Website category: jobs
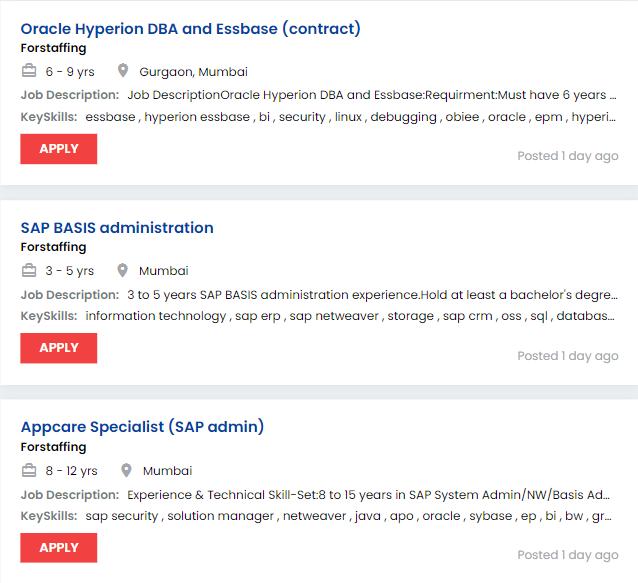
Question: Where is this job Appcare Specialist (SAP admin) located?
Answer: Mumbai

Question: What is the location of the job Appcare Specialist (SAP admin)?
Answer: Mumbai

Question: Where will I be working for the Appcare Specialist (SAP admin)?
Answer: Mumbai

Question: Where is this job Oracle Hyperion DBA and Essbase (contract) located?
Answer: Gurgaon, Mumbai

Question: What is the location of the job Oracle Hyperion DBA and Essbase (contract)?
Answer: Gurgaon, Mumbai

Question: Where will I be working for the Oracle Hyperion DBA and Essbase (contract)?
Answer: Gurgaon, Mumbai

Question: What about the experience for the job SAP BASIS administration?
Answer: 3 - 5 yrs

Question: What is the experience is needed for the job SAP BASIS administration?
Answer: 3 - 5 yrs

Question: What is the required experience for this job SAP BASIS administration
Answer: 3 - 5 yrs

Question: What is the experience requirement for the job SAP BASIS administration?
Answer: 3 - 5 yrs

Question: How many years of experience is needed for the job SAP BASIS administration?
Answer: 3 - 5 yrs

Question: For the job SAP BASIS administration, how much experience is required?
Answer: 3 - 5 yrs

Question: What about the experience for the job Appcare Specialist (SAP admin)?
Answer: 8 - 12 yrs

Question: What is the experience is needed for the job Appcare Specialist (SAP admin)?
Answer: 8 - 12 yrs

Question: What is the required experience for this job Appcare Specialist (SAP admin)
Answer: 8 - 12 yrs

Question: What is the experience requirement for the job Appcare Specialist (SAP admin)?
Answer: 8 - 12 yrs

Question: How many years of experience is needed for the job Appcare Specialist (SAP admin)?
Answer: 8 - 12 yrs

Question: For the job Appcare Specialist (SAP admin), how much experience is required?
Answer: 8 - 12 yrs

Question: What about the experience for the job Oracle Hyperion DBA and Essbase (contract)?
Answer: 6 - 9 yrs

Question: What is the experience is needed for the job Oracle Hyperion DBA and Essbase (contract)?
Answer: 6 - 9 yrs

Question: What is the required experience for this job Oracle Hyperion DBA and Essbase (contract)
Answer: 6 - 9 yrs

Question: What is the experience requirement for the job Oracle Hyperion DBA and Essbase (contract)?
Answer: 6 - 9 yrs

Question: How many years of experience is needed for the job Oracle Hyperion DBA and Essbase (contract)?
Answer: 6 - 9 yrs

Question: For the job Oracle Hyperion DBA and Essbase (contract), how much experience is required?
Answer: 6 - 9 yrs

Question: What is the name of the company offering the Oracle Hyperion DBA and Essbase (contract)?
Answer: Forstaffing

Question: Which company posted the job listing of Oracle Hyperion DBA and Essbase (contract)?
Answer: Forstaffing

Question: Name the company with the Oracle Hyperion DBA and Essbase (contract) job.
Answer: Forstaffing

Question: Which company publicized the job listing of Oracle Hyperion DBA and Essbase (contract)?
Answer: Forstaffing

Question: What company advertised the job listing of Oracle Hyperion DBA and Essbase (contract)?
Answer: Forstaffing

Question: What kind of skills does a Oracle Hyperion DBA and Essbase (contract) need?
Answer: essbase , hyperion essbase , bi , security , linux , debugging , obiee , oracle , epm , hyperion , infrastructure , hyperion planning , oracle sql

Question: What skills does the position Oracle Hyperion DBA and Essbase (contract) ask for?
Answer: essbase , hyperion essbase , bi , security , linux , debugging , obiee , oracle , epm , hyperion , infrastructure , hyperion planning , oracle sql

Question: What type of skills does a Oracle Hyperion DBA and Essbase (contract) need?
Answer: essbase , hyperion essbase , bi , security , linux , debugging , obiee , oracle , epm , hyperion , infrastructure , hyperion planning , oracle sql

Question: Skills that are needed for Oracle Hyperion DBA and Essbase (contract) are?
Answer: essbase , hyperion essbase , bi , security , linux , debugging , obiee , oracle , epm , hyperion , infrastructure , hyperion planning , oracle sql

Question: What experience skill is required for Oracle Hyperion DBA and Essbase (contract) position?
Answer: essbase , hyperion essbase , bi , security , linux , debugging , obiee , oracle , epm , hyperion , infrastructure , hyperion planning , oracle sql

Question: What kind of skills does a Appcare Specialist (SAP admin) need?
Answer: sap security , solution manager , netweaver , java , apo , oracle , sybase , ep , bi , bw , grc , hana , crm , c , sap , os , implementation , windows , migration

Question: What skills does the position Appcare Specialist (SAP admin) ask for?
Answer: sap security , solution manager , netweaver , java , apo , oracle , sybase , ep , bi , bw , grc , hana , crm , c , sap , os , implementation , windows , migration

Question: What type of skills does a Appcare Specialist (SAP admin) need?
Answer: sap security , solution manager , netweaver , java , apo , oracle , sybase , ep , bi , bw , grc , hana , crm , c , sap , os , implementation , windows , migration

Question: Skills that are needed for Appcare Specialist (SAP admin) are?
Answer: sap security , solution manager , netweaver , java , apo , oracle , sybase , ep , bi , bw , grc , hana , crm , c , sap , os , implementation , windows , migration

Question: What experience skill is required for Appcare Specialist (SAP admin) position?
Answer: sap security , solution manager , netweaver , java , apo , oracle , sybase , ep , bi , bw , grc , hana , crm , c , sap , os , implementation , windows , migration

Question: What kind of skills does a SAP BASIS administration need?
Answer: information technology , sap erp , sap netweaver , storage , sap crm , oss , sql , database , linux , sap basis administration , hana , sap software , oracle , sap , kernel , client administration , abap

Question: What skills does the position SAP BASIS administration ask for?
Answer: information technology , sap erp , sap netweaver , storage , sap crm , oss , sql , database , linux , sap basis administration , hana , sap software , oracle , sap , kernel , client administration , abap

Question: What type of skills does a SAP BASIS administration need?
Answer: information technology , sap erp , sap netweaver , storage , sap crm , oss , sql , database , linux , sap basis administration , hana , sap software , oracle , sap , kernel , client administration , abap

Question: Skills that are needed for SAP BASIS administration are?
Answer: information technology , sap erp , sap netweaver , storage , sap crm , oss , sql , database , linux , sap basis administration , hana , sap software , oracle , sap , kernel , client administration , abap

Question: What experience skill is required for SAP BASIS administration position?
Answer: information technology , sap erp , sap netweaver , storage , sap crm , oss , sql , database , linux , sap basis administration , hana , sap software , oracle , sap , kernel , client administration , abap